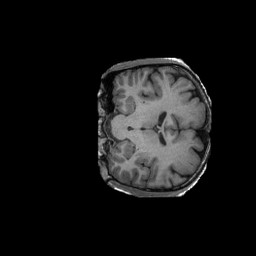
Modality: T1w
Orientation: coronal
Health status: ill
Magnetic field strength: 3 T